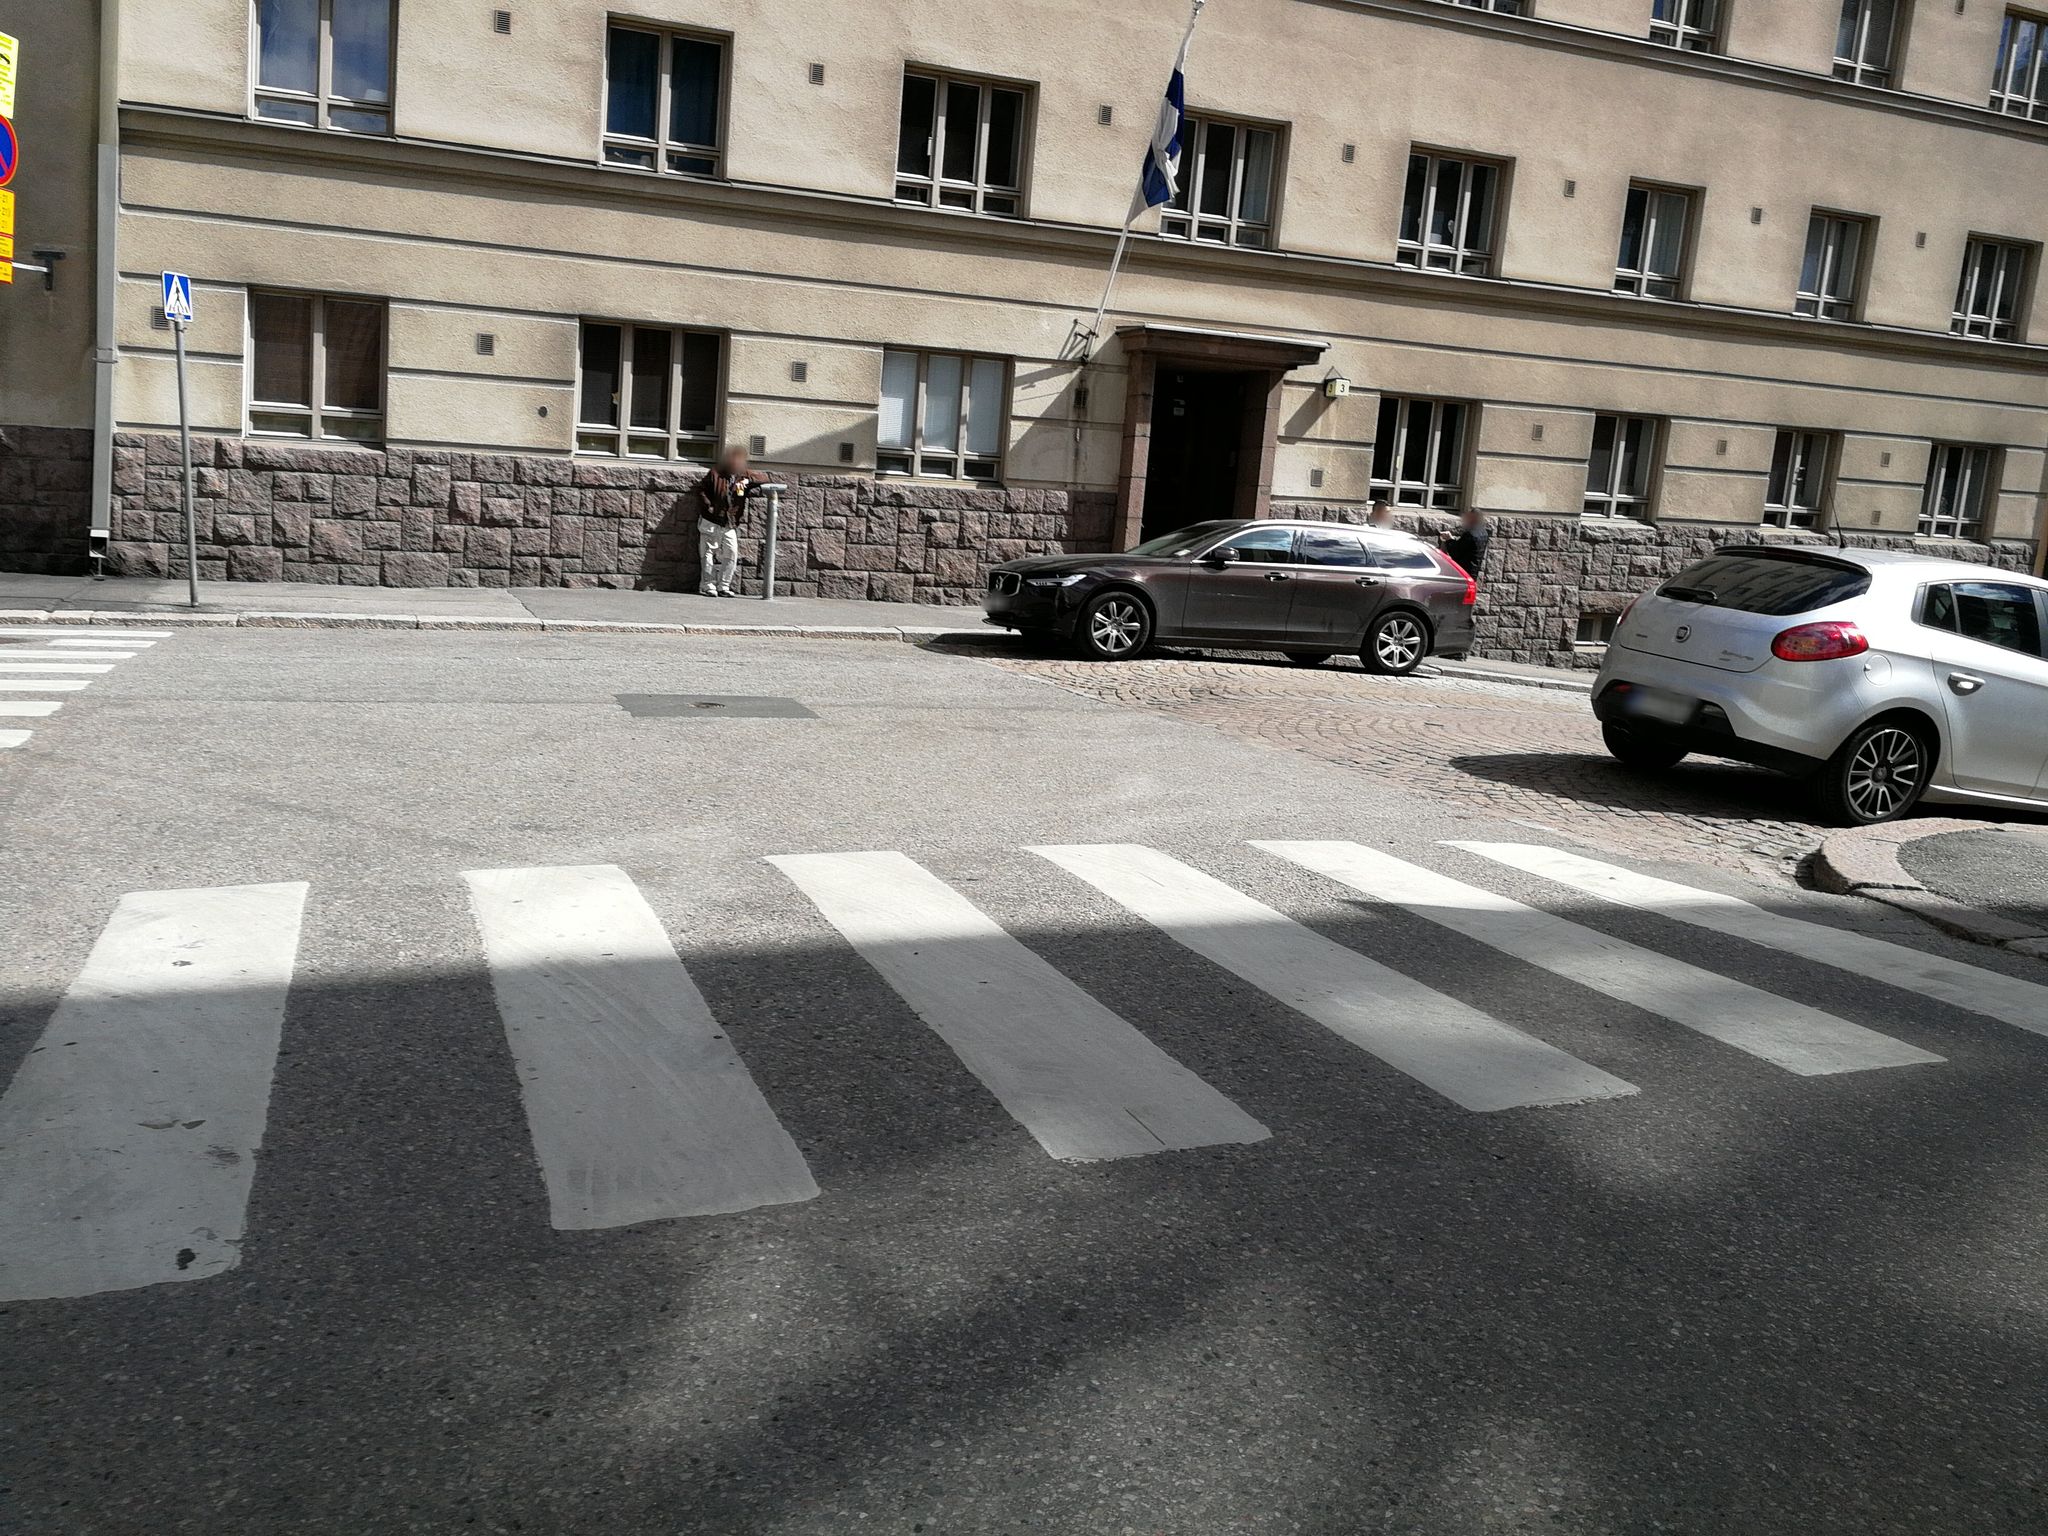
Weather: snowy
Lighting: day
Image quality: good
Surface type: walking surface
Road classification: residential
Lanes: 1
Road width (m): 2
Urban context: urban centre
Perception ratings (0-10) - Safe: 2.22, Lively: 7.26, Beautiful: 8.08, Boring: 7.7, Depressing: 1.77, Wealthy: 9.18